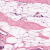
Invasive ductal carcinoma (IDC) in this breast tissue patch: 0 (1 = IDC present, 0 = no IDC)